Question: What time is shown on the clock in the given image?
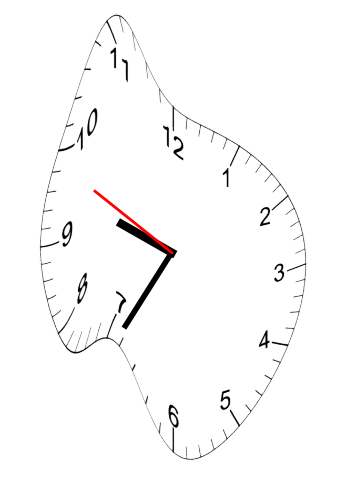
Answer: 09:34:49